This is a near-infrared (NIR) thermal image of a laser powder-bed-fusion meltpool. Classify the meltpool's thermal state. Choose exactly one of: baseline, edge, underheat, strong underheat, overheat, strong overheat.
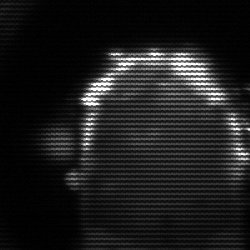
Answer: baseline